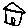
Label: house